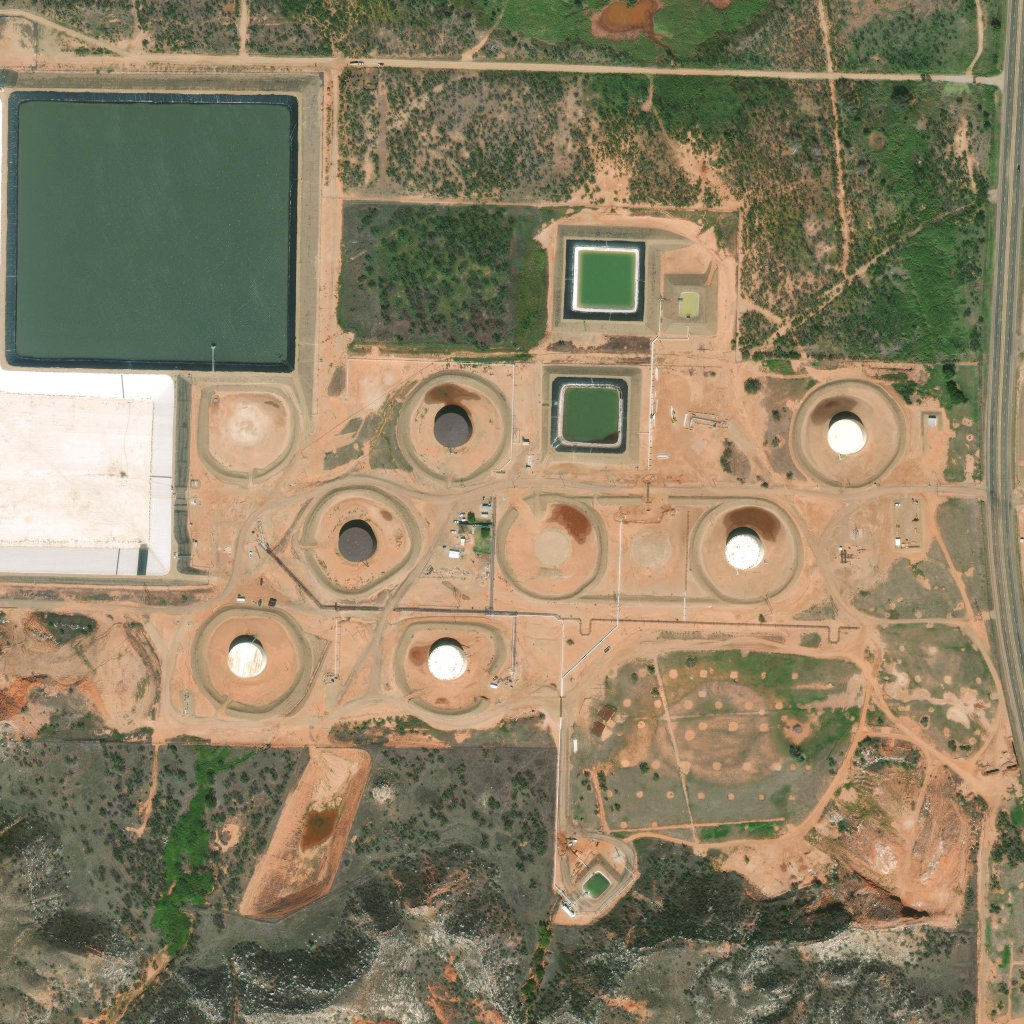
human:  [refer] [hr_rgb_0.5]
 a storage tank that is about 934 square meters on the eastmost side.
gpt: <box>[[80, 40, 84, 44, 0]]</box>